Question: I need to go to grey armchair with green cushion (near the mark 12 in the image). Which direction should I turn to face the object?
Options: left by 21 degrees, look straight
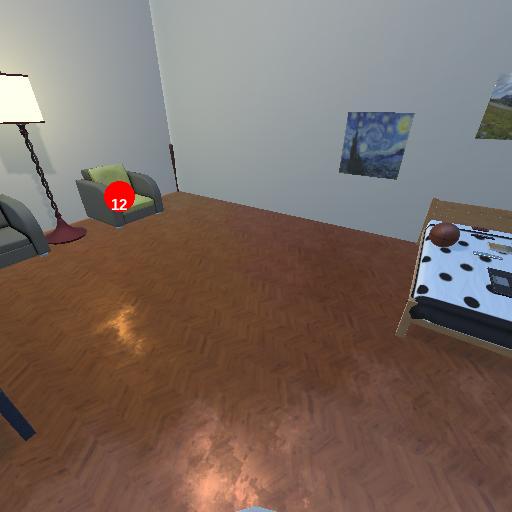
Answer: left by 21 degrees